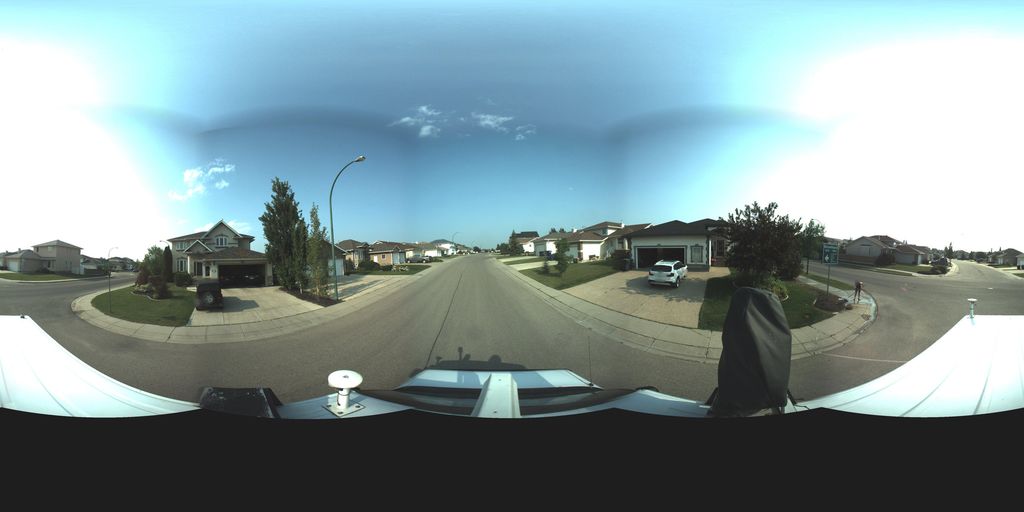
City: saskatoon